Question: I'm creating app and added some custom markers on it. Is it possible to make them scale depending on the zoom level of the map?

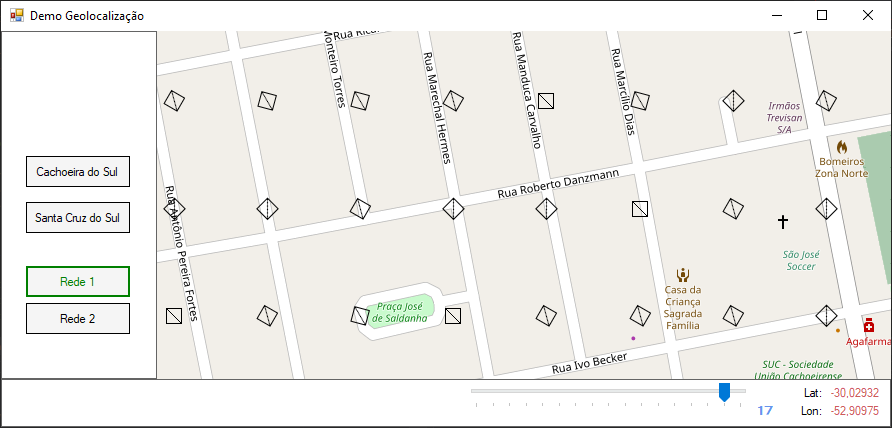
Answer: You will need to create a custom GMapMarker and use the zoom level in the OnRender() to scale the image. Each zoom level has a different ratio but luckily for you, I have mesured them all. Not sure if the ratio changes with different map providers?
You can set the x/y scale and heading using a seperate thread and it will update in real time.
The "defaultZoomLevel" will set the zoom level at which the image has a 1:1 ratio. I have only tried the value 16, not sure it will work for other values you may need to calculate all the ratios for each value or extract the curve from the data and use that to scale the ratio.
Use this to set the zoom level when it changes:
'''
private void Gmap_OnMapZoomChanged()
{
//trackBar_Zoom.Value = (int)Gmap.Zoom;
//label_Zoom.Text = "Zoom: " + trackBar_Zoom.Value.ToString();
SelectedOverlay?.SetZoomLevel(Gmap.Zoom);
}
'''
Use it like:
'''
SelectedOverlay = new GMapMarkerImageOverlay(Gmap.Position, 0, 1, 1, Gmap.Zoom, Resources.GreySquare);
Overlay_ImageOverlays.Markers.Add(SelectedOverlay);
'''
And this is the MapMarker:
'''
public class GMapMarkerImageOverlay : GMapMarker
{
private readonly double deg2rad = 3.<PHONE> / 180.0;
private readonly double rad2deg = 180 / 3.<PHONE>;
private readonly float defaultZoomLevel = 16;
private float zoomRatio = 1f;
private float heading = 0;
private double zoom = 0;
private float scaleX = 0;
private float scaleY = 0;
private Bitmap overlayImage;
private void SetZoomRatio()
{
if (zoom < 12)
{
zoomRatio = 0.045f;
}
else if (zoom == 12)
{
zoomRatio = 0.08f;
}
else if (zoom == 13)
{
zoomRatio = 0.155f;
}
else if (zoom == 14)
{
zoomRatio = 0.285f;
}
else if (zoom == 15)
{
zoomRatio = 0.53f;
}
else if (zoom == 16)
{
zoomRatio = 1f;
}
else if (zoom == 17)
{
zoomRatio = 1.88f;
}
else if (zoom == 18)
{
zoomRatio = 3.55f;
}
else if (zoom == 19)
{
zoomRatio = 6.75f;
}
else if (zoom == 20)
{
zoomRatio = 11.5f;
}
else
{
zoomRatio = 11.5f;
}
}
public GMapMarkerImageOverlay(PointLatLng p, float heading, float scaleX, float scaleY, double zoom, Bitmap image)
: base(p)
{
overlayImage = image;
this.heading = heading;
this.scaleX = scaleX;
this.scaleY = scaleY;
this.zoom = zoom;
SetZoomRatio();
}
internal void SetPosition(PointLatLng position)
{
//Position = position;
//LocalPosition = position;
}
public void SetHeading(float h)
{
heading = h;
}
public void SetZoomLevel(double z)
{
zoom = z;
SetZoomRatio();
//Util.Log($"Zoom level: {z}");
}
public void SetScaleX(float x)
{
scaleX = x;
}
public void SetScaleY(float y)
{
scaleY = y;
}
public void SetRatio(float r)
{
zoomRatio = r;
}
public override void OnRender(Graphics g)
{
try
{
var temp = g.Transform;
g.TranslateTransform(LocalPosition.X, LocalPosition.Y);
float ratio = (float)zoom / defaultZoomLevel;
ratio *= zoomRatio;
g.ScaleTransform(scaleX*ratio, scaleY*ratio);
base.ToolTipMode = MarkerTooltipMode.OnMouseOver;
base.ToolTipText = $"Ratio:{ratio}";
// anti NaN
try
{
g.RotateTransform(heading);
}
catch
{
}
var sIcon = overlayImage;
sIcon = new Bitmap(sIcon, sIcon.Width / 1, sIcon.Height / 1);
g.DrawImageUnscaled(sIcon, sIcon.Width / -2, sIcon.Height / -2);
g.Transform = temp;
}
catch (Exception ex)
{
//Util.Log(ex);
}
}
}
'''